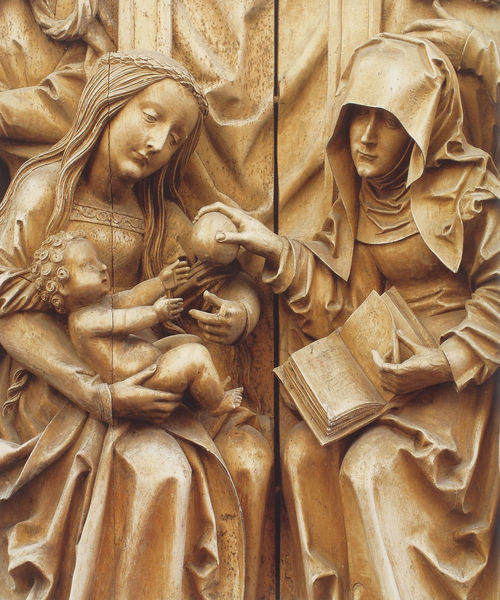
Titel: Bieselbach, Gemeinde Horgau bei Augsburg, Kapelle hl. Franziskus Xaverius, Hochaltar
Standort: Bieselbach, Kapelle hl. Franziskus Xaverius (EU - D - Bayern)
Schlagwörter: hand, frau, holz, stein, kutte, sitzend, stoff, kind, mutter, apfel, baby, buch, nonne, altar, schnitzerei, jesus, maria, anna, mamor, jesuskind, szein, stulptur, apefl